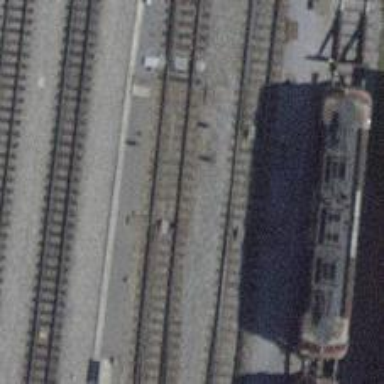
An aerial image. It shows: Railway siding with one electrified track and contact line for powering the train.